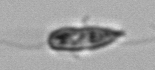
Label: Euglena